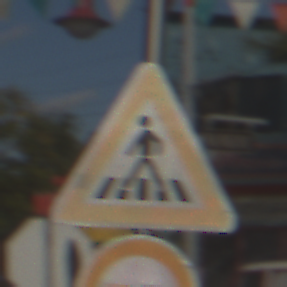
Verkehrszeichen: FussgaengerueberwegRechts
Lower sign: Ueberholverbot
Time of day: MorningAfternoon
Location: Outdoor (Special)
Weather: PartlyCloudy
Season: NotSpecified
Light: Natural